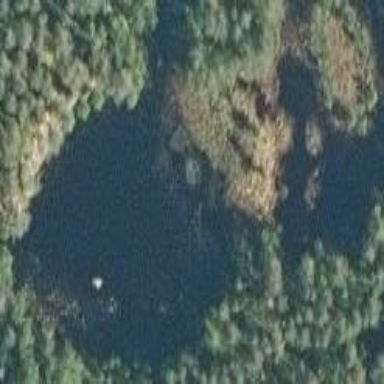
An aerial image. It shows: Pond surrounded by natural water.